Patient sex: M
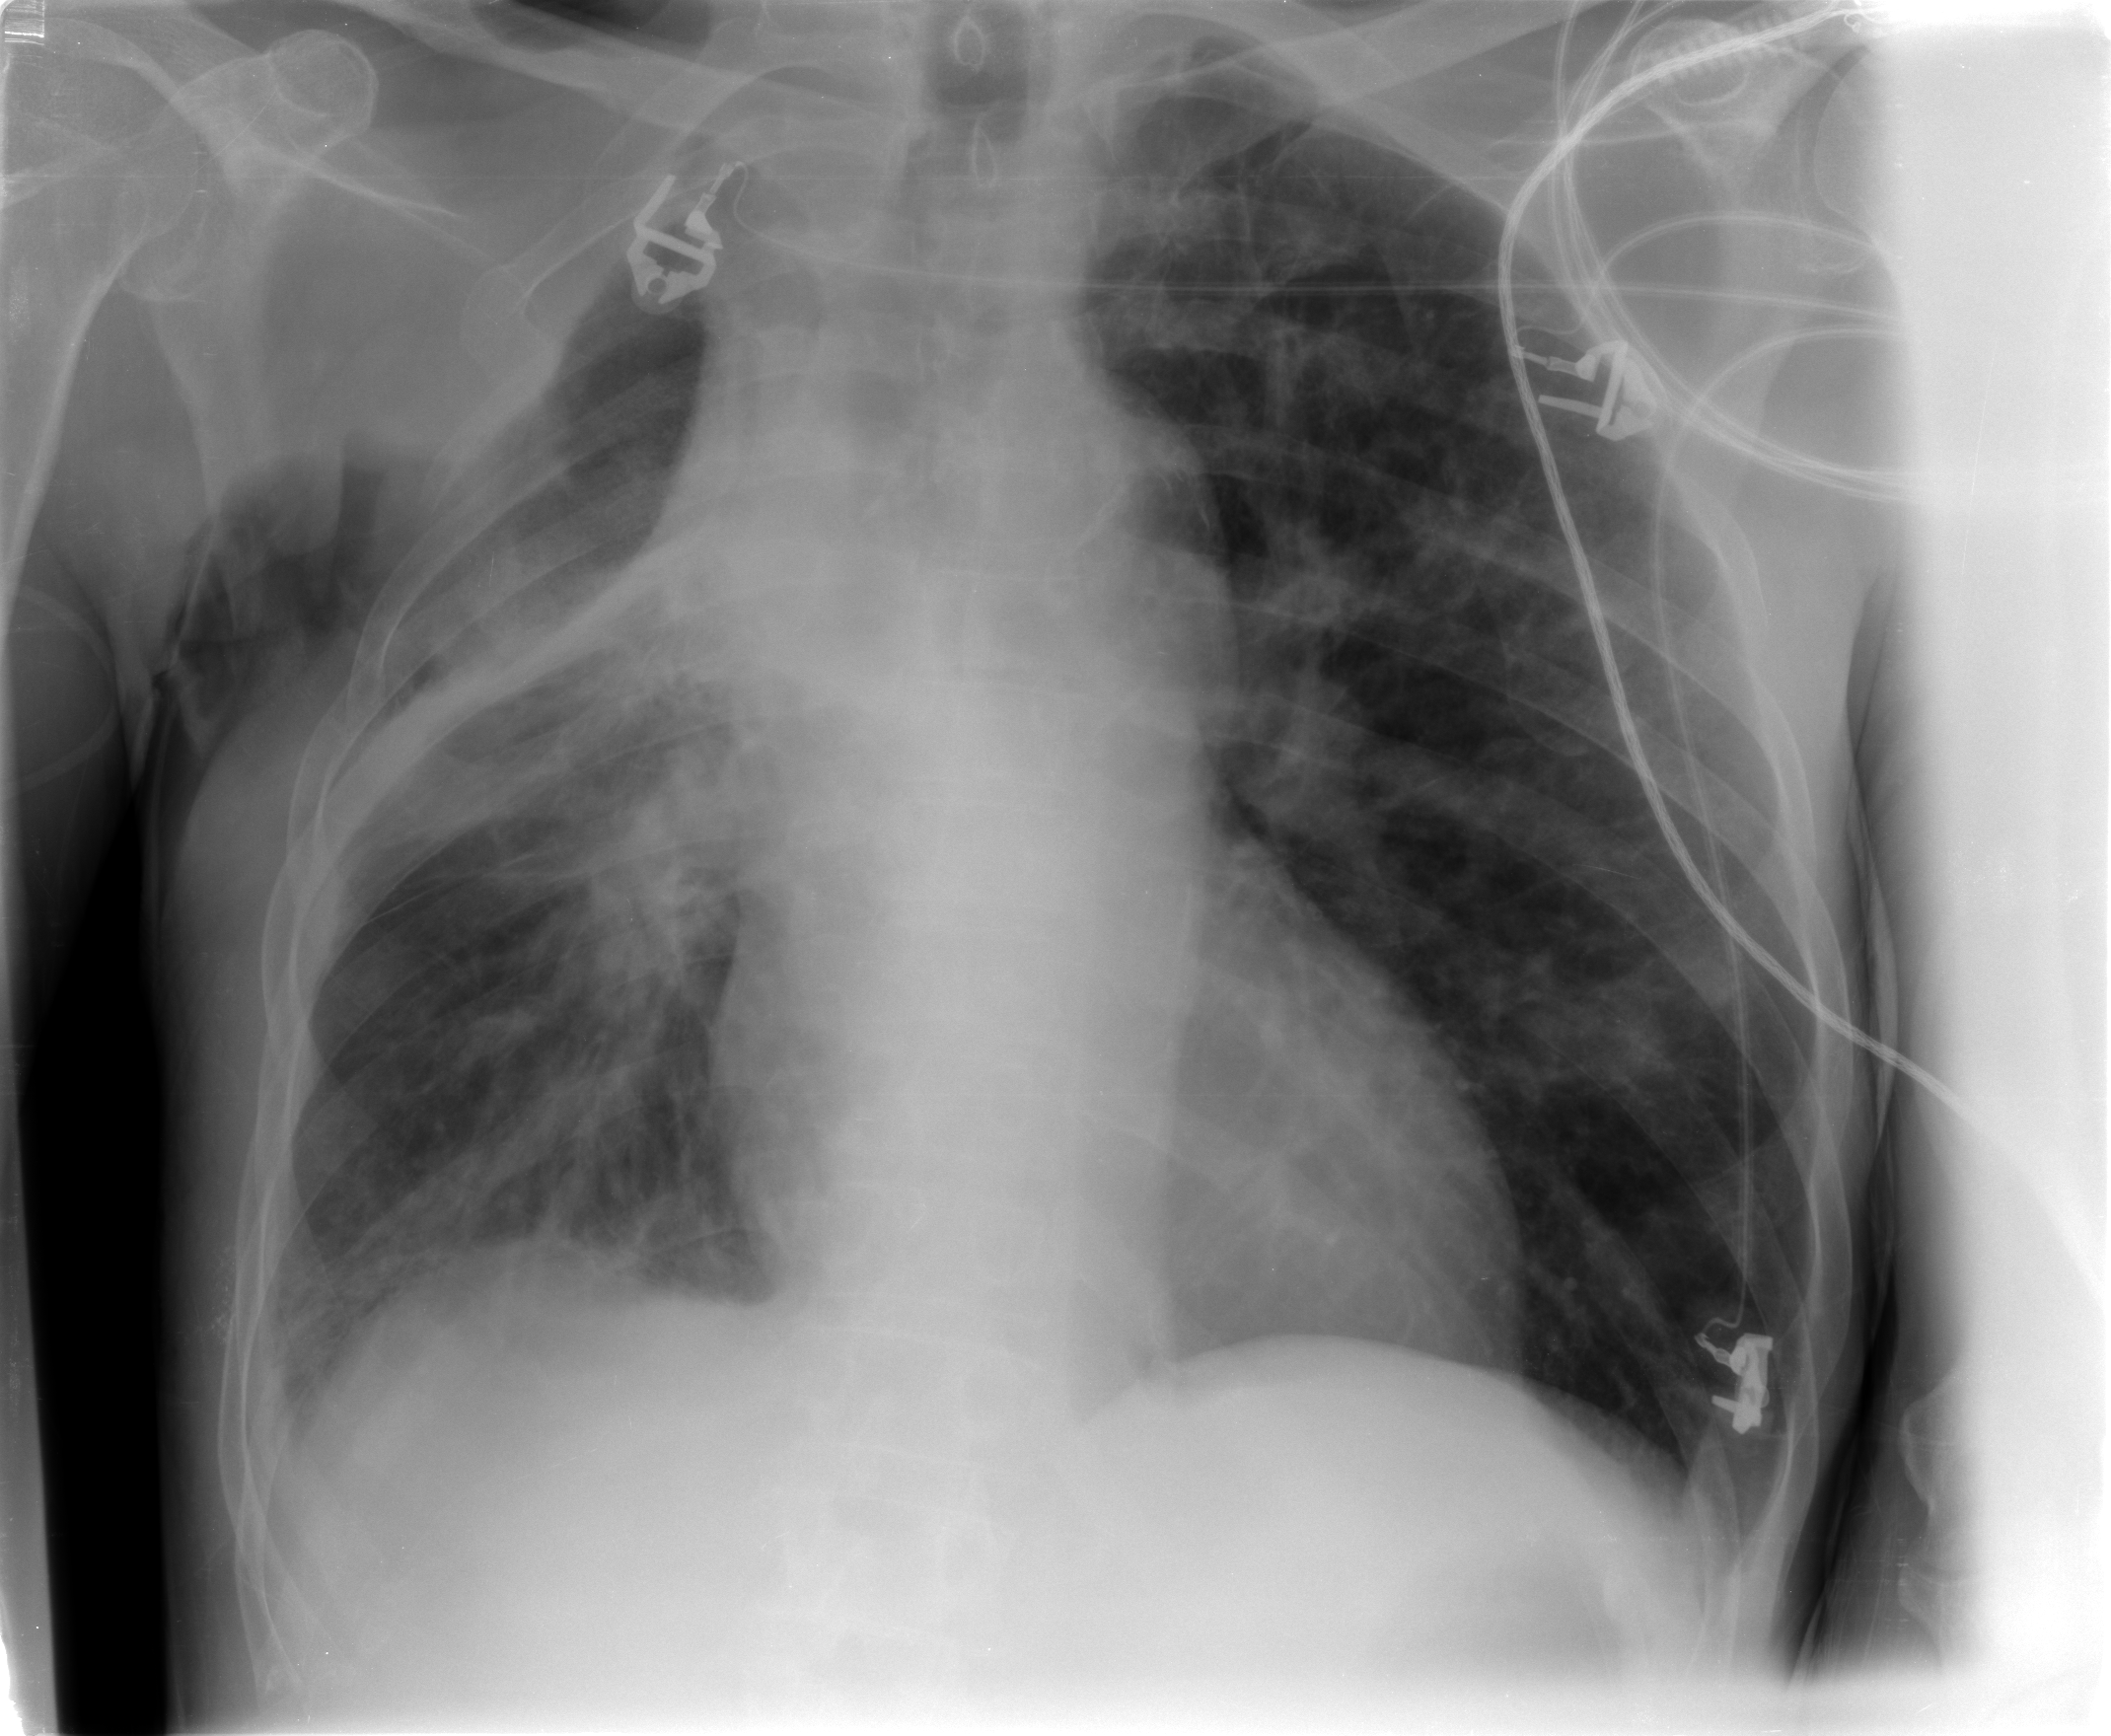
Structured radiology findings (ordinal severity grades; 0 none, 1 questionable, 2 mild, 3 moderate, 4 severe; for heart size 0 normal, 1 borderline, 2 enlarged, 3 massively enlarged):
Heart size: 0
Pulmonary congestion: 2
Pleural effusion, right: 0
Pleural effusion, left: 0
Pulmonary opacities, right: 3
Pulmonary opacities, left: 2
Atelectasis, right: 3
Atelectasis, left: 0